Question:
I am new to mySQL so sorry for the basic question,
When I try to join my rental table and tp_rental table via the 'Rental_ID' column I get errors saying Error code: 1052 Column 'Rental_ID' in field list is ambiguous.
i can join rental and member tables no problem.
i am trying to print out a transaction report when a rental is completed (game is returned) that it will show rental ID, memberID, Due Date and Date Returned.
I was using the below code but getting errors:
'''
select Rental_ID,member_ID,completed,Date_Due,Date_Returned
from gamestoredb.rental
inner join gamestoredb.tp_rental
on rental.Rental_ID=tp_rental.Rental_ID
'''
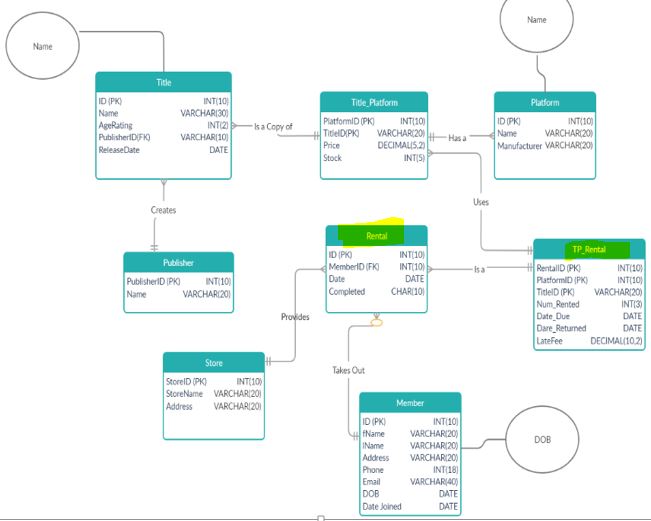
Answer: 'Rental_ID' is a column in each of the two tables you are joining so the server does not know which one you want 'rental.Rental_ID' or 'tp_rental.Rental_ID' even though in this particular they both would have the same value. Make which one you want explicit, for example:
'''
select tp_rental.Rental_ID,member_ID,completed,Date_Due,Date_Returned
from gamestoredb.rental
inner join gamestoredb.tp_rental
on rental.Rental_ID=tp_rental.Rental_ID
'''